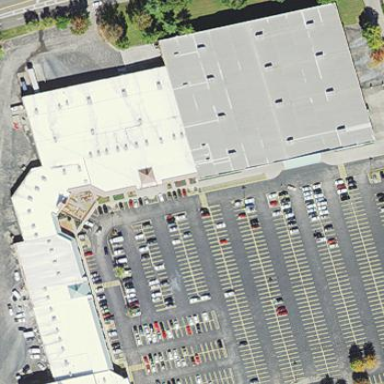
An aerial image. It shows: Retail building.